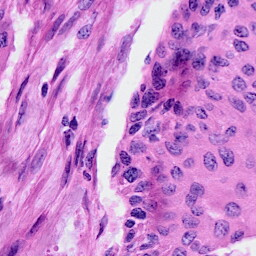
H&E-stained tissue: Cervix